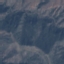
Land use / land cover: HerbaceousVegetation